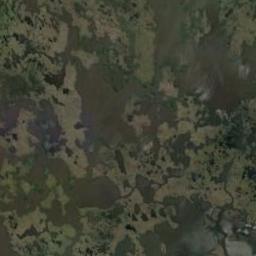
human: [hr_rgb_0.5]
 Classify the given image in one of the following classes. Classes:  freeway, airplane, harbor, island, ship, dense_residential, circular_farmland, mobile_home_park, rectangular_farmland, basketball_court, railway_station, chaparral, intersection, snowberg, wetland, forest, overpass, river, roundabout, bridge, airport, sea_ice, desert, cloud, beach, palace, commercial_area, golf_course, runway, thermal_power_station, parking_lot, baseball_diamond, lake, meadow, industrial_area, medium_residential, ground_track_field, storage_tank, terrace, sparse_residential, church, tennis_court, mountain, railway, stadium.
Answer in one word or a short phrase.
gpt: wetland